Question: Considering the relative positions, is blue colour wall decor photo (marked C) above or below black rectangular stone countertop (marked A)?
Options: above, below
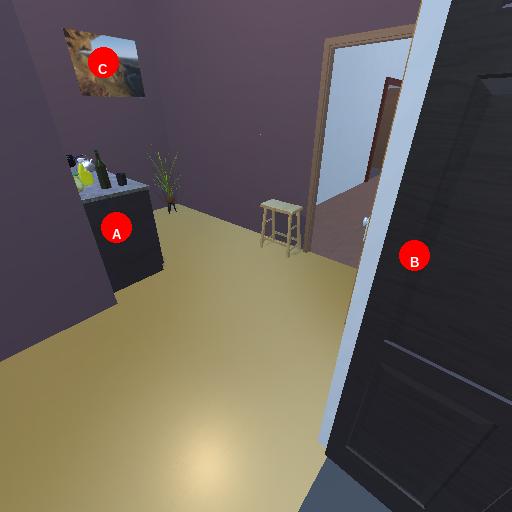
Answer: above